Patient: sex F, age 33
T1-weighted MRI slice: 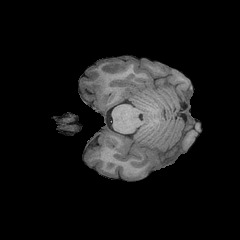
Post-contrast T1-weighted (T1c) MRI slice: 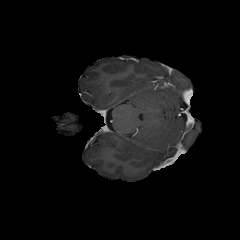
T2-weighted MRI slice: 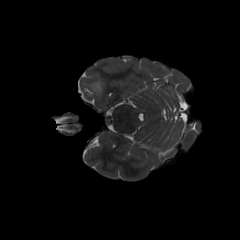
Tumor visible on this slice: yes
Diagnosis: Astrocytoma, IDH-mutant
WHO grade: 2